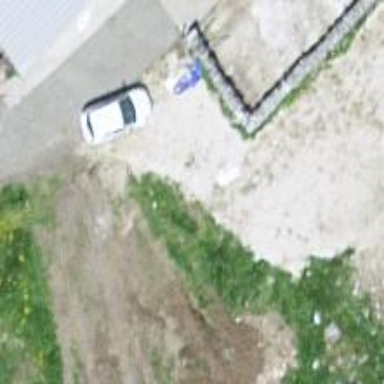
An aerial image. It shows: Wall barrier.